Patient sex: M
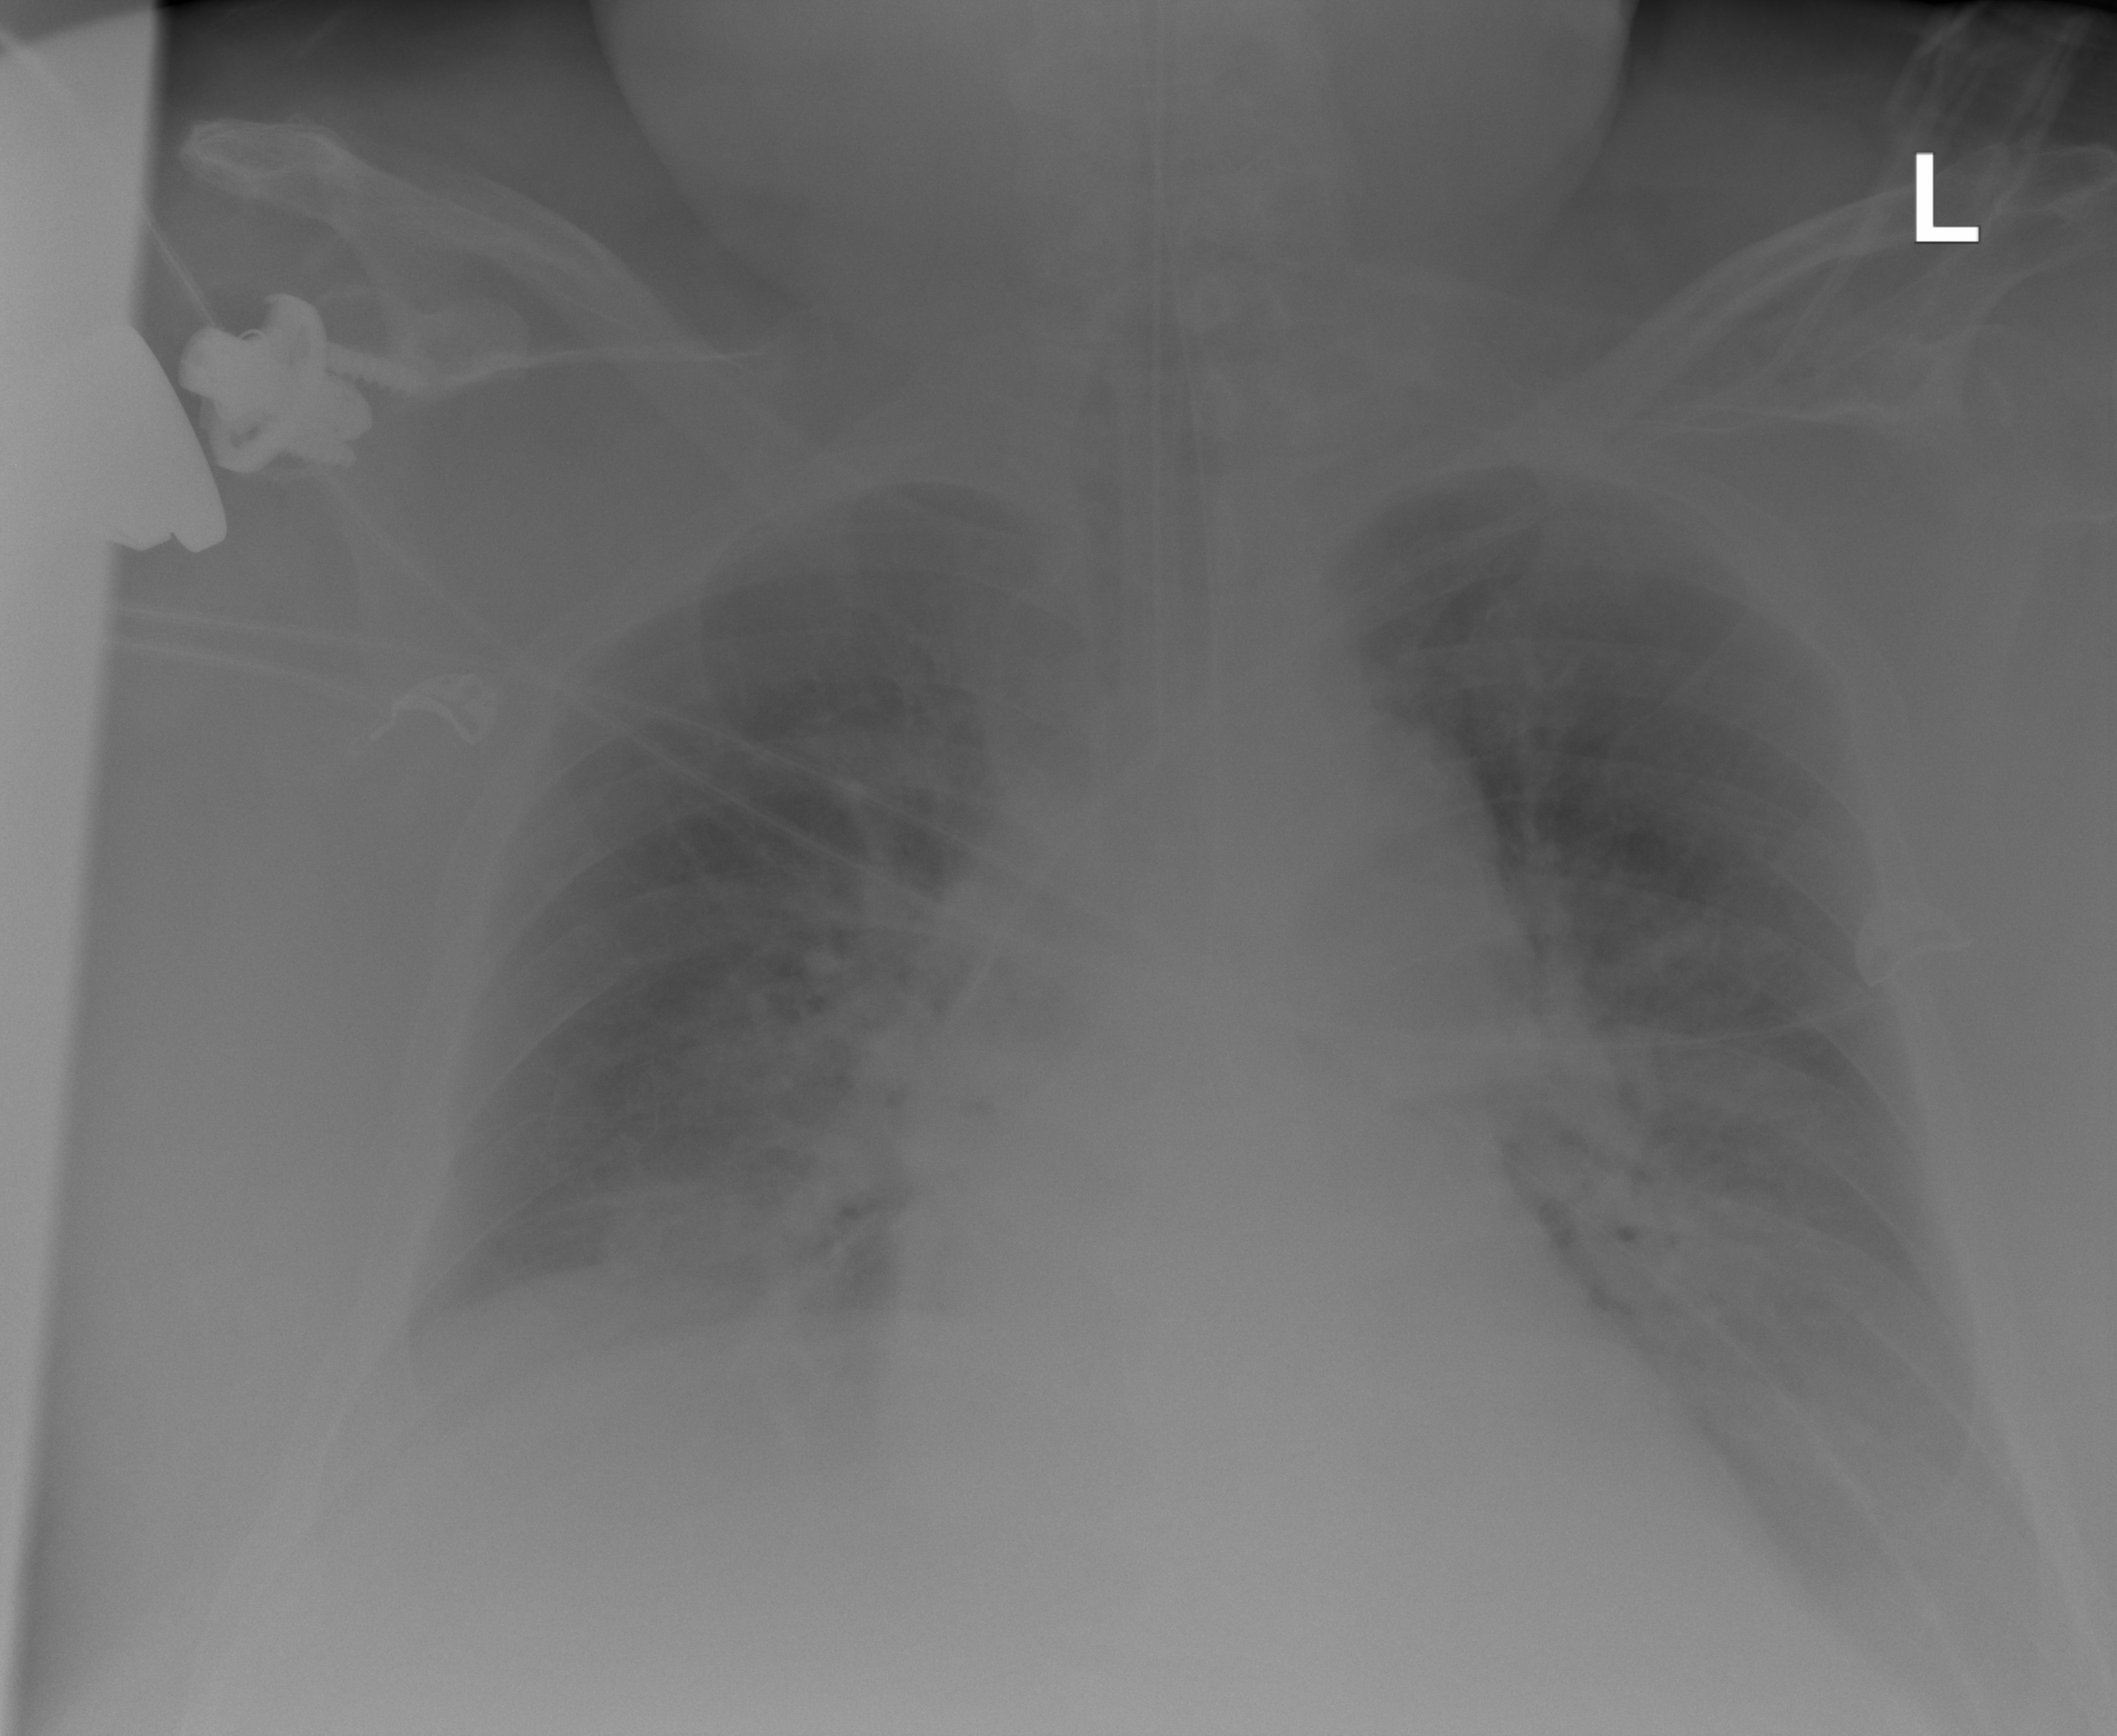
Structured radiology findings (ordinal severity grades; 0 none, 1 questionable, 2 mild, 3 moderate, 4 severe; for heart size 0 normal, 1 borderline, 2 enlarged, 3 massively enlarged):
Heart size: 0
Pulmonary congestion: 2
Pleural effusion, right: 0
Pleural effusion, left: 3
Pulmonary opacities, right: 2
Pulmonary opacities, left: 2
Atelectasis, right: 2
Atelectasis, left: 3